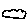
Label: cloud